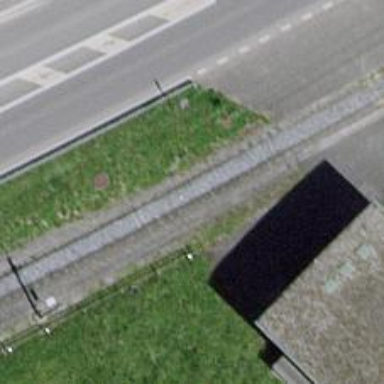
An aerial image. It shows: Narrow-gauge railway with electrified contact line.